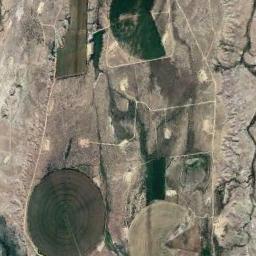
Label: circular_farmland